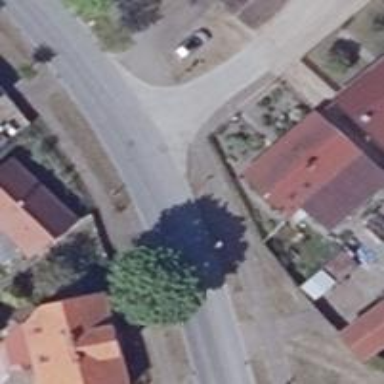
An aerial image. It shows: Secondary road with asphalt surface and cycle track on the left.